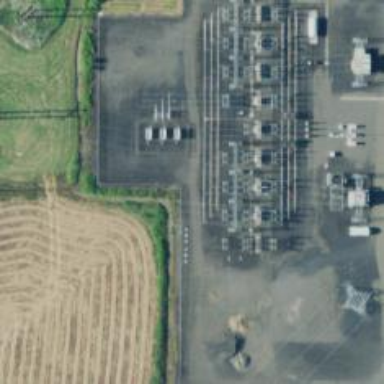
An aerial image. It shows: Outdoor power switch.